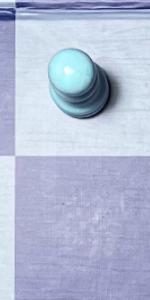
Label: Empty